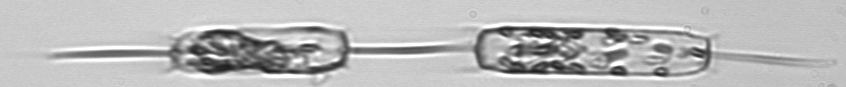
Label: Ditylum_brightwellii